Interaction volume radius: 5 \u00c5
Interaction volume height: 15 \u00c5
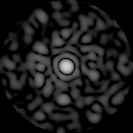
Disorder parameter: 0.88